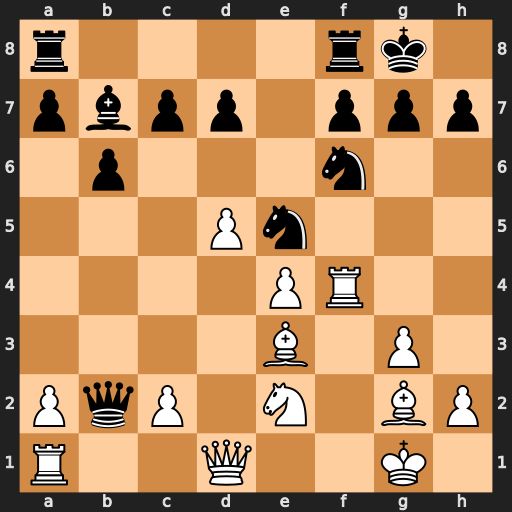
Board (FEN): r4rk1/pbpp1ppp/1p3n2/3Pn3/4PR2/4B1P1/PqP1N1BP/R2Q2K1
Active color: w
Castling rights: -
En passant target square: -
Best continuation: Bd4 Qa3 Bxe5